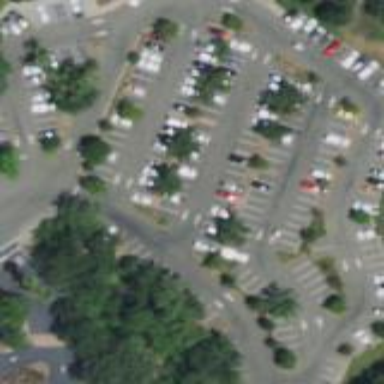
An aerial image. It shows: Parking aisle designated as service road.